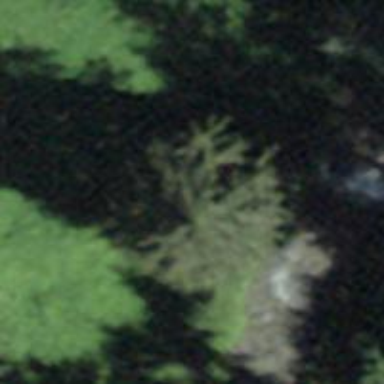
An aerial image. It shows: Single tag "natural: tree."